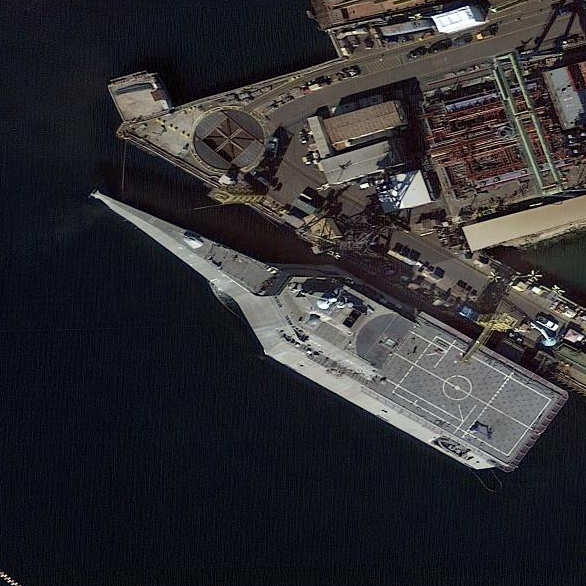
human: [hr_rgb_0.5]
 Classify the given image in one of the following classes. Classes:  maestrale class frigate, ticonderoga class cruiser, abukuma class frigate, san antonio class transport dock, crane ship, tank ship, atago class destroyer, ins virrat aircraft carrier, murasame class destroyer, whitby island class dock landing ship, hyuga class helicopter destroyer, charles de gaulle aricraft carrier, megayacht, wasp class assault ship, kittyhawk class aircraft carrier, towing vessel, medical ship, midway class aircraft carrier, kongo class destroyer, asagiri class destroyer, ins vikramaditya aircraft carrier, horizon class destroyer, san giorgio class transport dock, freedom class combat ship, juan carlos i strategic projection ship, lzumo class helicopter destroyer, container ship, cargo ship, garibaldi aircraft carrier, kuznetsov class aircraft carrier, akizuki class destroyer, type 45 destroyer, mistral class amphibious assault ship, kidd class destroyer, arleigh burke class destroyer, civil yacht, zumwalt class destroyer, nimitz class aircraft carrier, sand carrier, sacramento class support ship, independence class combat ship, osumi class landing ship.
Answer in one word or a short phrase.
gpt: Independence class combat ship